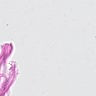
Metastatic tissue present: no